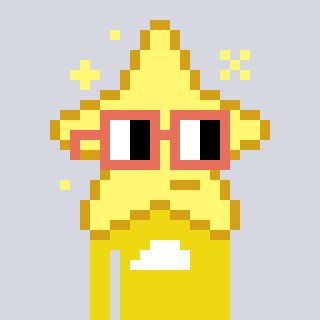
a pixel art character with square orange glasses, a star-shaped head and a yellow-colored body on a cool background